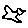
Label: bird